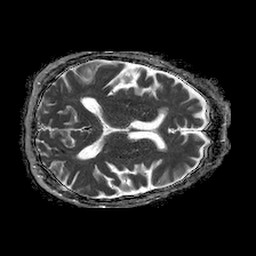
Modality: ADC
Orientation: axial
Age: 79
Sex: male
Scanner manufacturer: philips
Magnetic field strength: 1.5 T
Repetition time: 4.6 s
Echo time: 0.08631 s